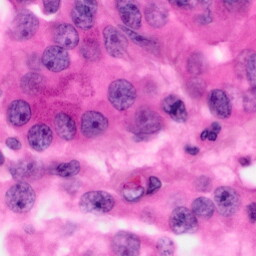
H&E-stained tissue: Pancreatic